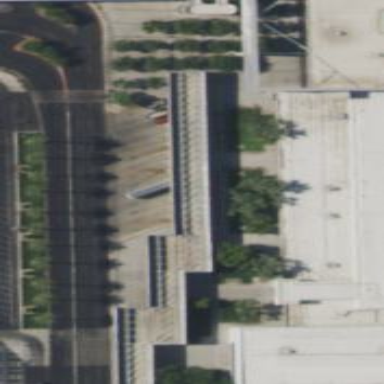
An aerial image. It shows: Retaining wall.